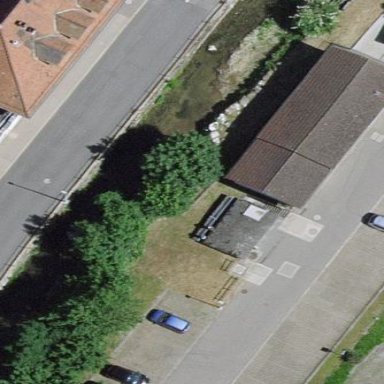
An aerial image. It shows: Building with toilets inside.